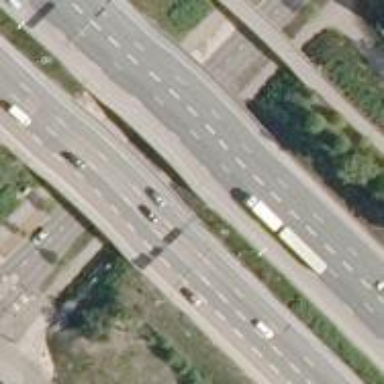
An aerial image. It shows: Bridge with asphalt surface carrying trunk highway.